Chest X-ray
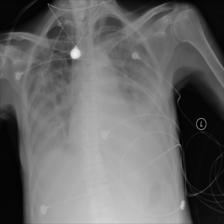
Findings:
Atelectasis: negative
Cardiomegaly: negative
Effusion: negative
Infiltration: positive
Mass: negative
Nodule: negative
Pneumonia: negative
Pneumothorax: negative
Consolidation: negative
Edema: negative
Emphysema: negative
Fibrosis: negative
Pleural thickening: negative
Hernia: negative